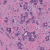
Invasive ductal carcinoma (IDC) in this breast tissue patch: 1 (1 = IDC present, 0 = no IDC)